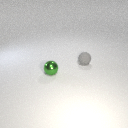
small gray rubber sphere to the right of small green metal sphere